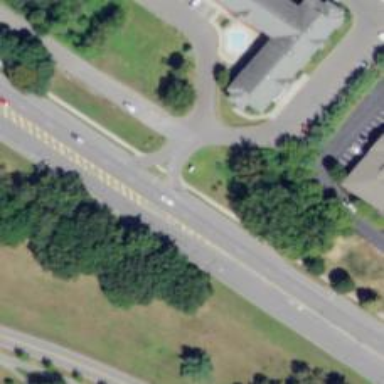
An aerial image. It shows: Unmarked crossing on footway.